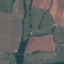
Label: Pasture